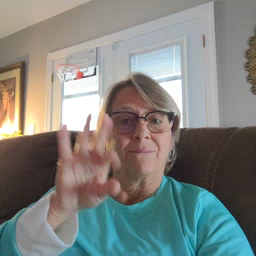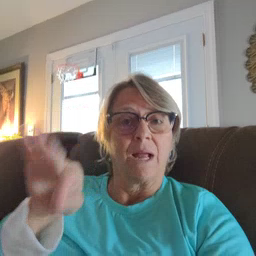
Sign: frenchfries